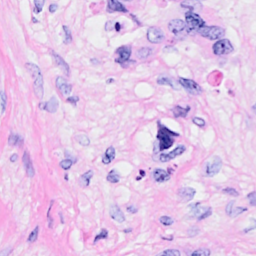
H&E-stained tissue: Breast